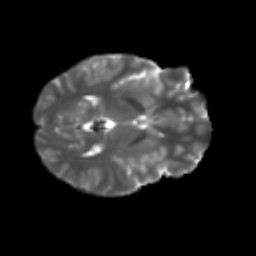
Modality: T2w
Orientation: axial
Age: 24
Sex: female
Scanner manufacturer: ge
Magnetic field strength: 3 T
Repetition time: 7.8 s
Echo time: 0.0606 s